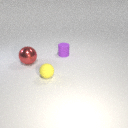
small yellow rubber sphere to the left of small purple rubber cylinder